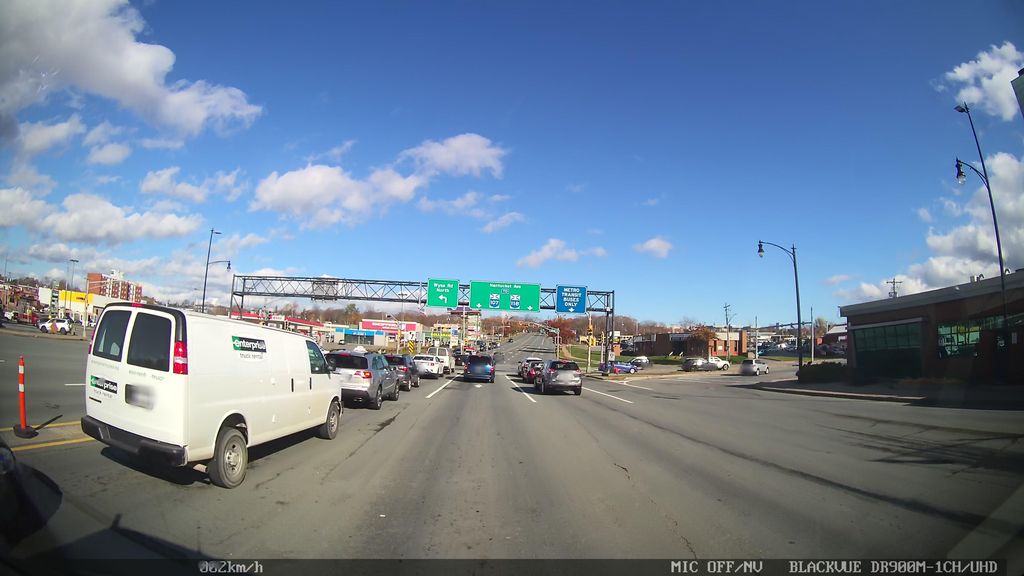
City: halifax